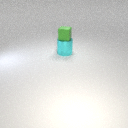
small green rubber cube above large cyan metal cylinder